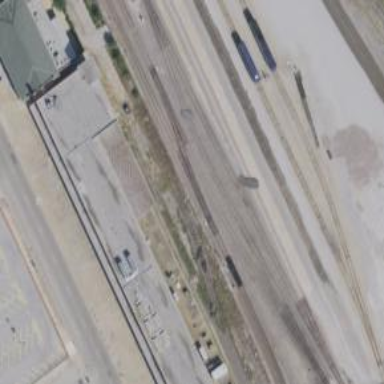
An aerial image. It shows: Abandoned railway siding.